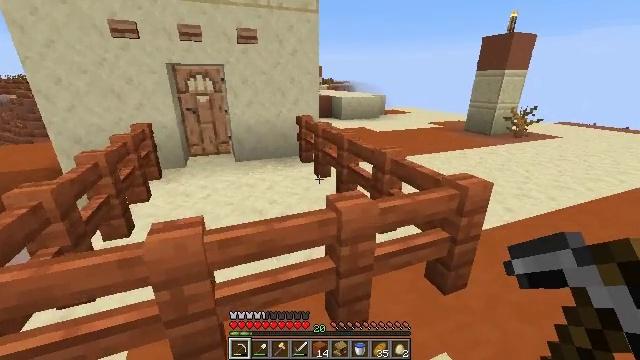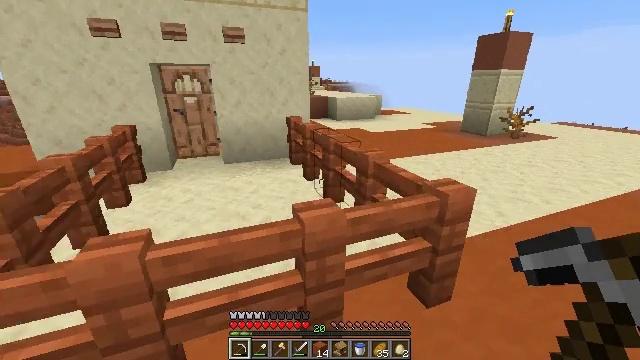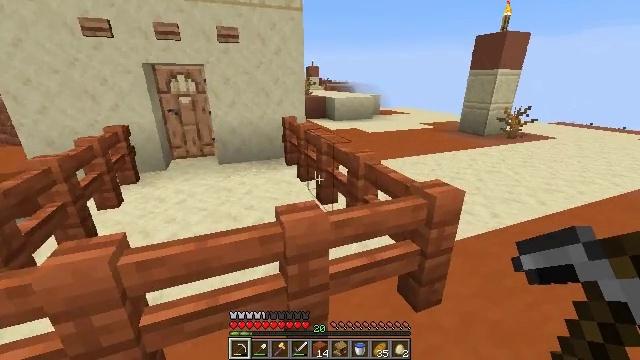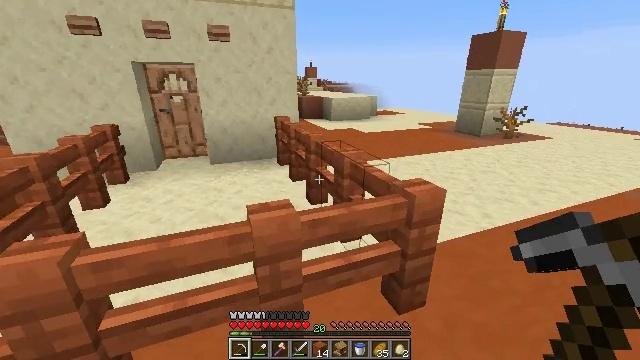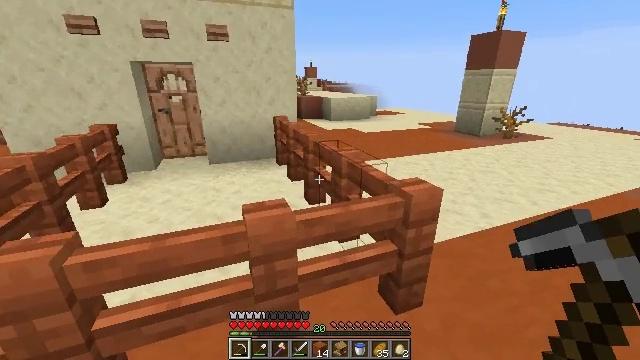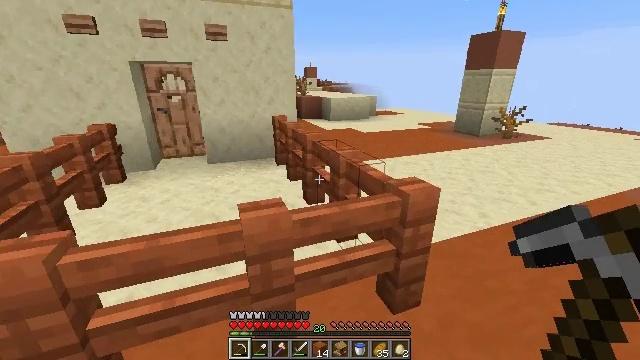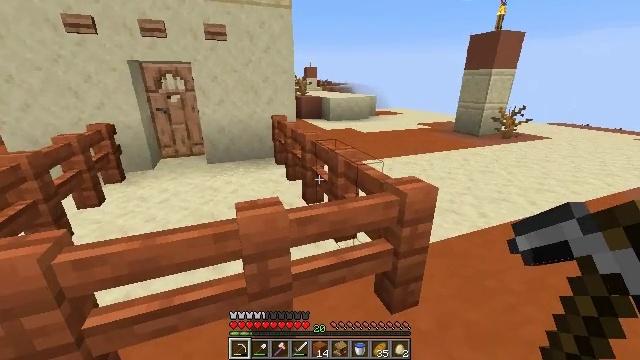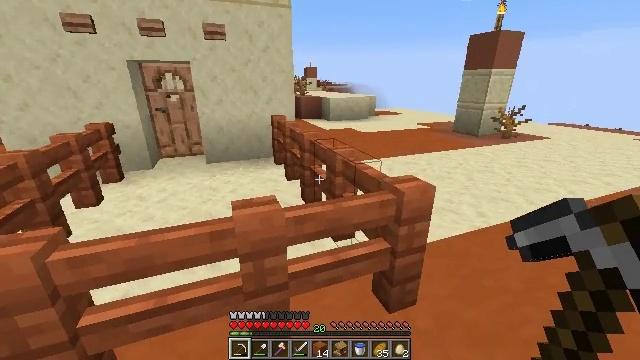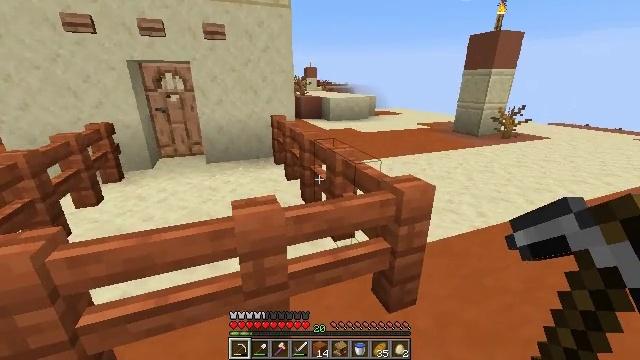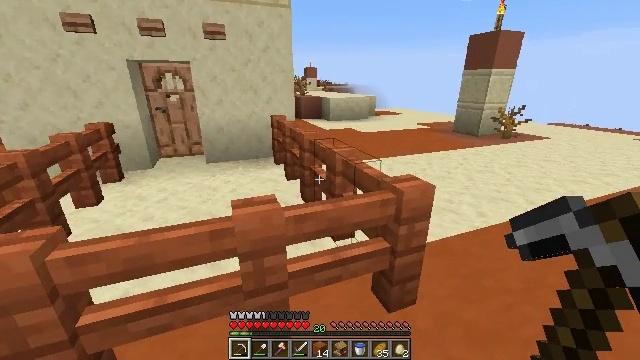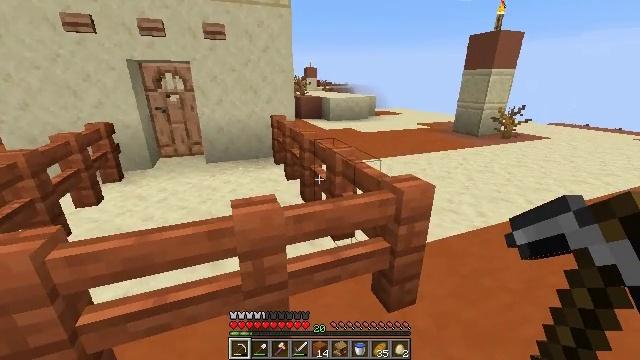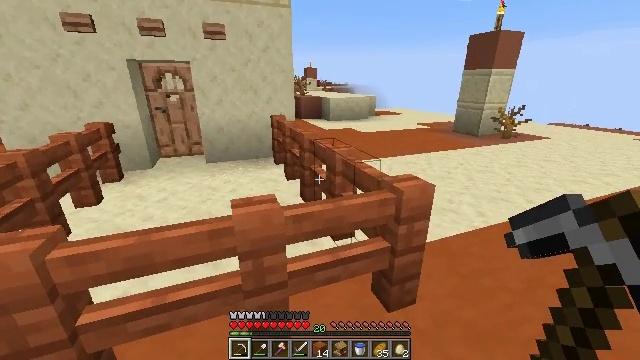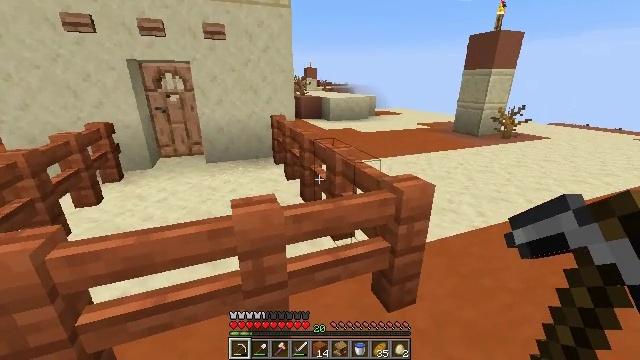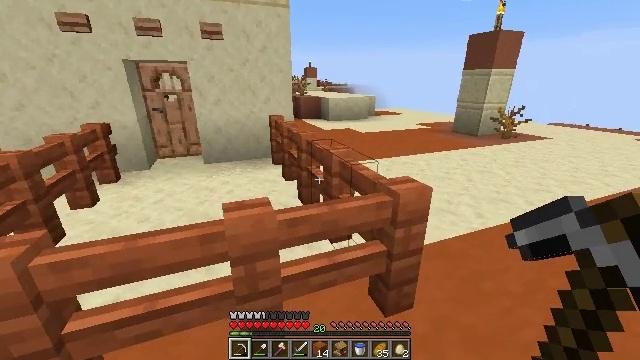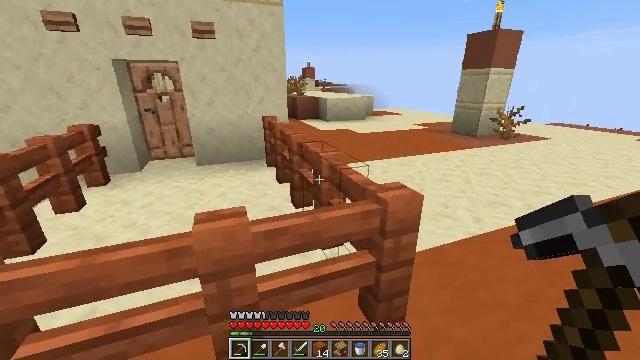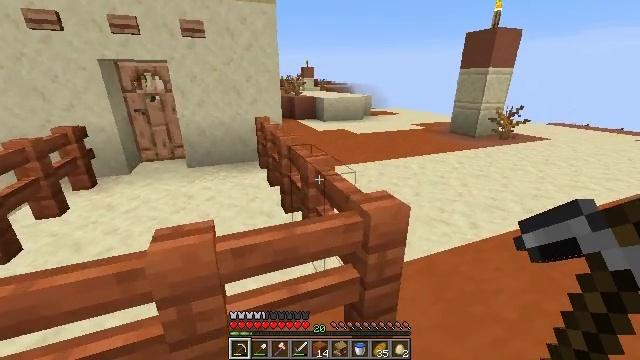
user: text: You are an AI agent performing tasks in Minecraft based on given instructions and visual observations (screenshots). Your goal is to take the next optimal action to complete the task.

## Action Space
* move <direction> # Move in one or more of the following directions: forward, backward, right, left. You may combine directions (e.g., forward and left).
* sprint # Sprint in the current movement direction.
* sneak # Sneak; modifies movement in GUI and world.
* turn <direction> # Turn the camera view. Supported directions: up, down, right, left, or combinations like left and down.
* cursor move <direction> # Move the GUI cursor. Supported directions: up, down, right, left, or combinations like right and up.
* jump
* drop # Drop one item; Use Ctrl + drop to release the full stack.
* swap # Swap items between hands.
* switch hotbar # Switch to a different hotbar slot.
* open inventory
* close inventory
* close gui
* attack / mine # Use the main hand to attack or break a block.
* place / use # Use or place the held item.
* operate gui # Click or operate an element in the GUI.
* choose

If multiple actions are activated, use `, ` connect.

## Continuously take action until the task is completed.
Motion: motion action
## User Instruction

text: Pick up the acacia fence after mining.
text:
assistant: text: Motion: move right
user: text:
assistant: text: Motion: no_op
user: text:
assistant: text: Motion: no_op
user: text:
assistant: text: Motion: no_op
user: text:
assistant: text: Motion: no_op
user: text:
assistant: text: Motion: no_op
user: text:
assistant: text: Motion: no_op
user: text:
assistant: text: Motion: no_op
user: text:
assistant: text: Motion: no_op
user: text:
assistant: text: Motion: no_op
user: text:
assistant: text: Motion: no_op
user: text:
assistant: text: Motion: no_op
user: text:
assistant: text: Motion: move forward and move right
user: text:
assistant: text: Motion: move forward and move right
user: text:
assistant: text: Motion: move forward and move right
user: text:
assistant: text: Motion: move forward and move right
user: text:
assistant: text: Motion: move forward and move right
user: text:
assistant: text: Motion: move forward and move right
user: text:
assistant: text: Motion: move forward and move right
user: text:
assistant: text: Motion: move forward and move right
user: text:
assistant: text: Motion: move forward and move right
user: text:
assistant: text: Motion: move forward and move right
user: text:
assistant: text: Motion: move forward and move right
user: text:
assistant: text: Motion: move forward and move right
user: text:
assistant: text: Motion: move forward and move right
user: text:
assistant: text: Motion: move forward and move right, turn left and down
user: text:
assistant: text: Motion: move forward and move right, turn left and down
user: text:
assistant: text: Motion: move forward and move right, turn left and down
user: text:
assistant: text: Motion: move right, turn left
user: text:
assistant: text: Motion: move left, turn left